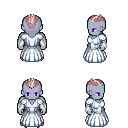
a pixel art fantasy rpg character, male body template, dark elf, purple skin, underdress, red pants, white blonde short mohawk hairstyle, white cloth bracers, metal boots, four views (front, back, left, right), 2x2 character sprite sheet, small pixel art, hard edges, no anti-aliasing